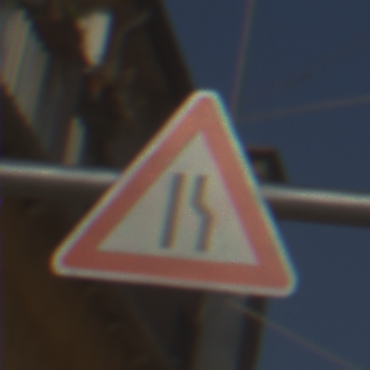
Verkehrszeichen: EinseitigVerengteFahrbahnRechts
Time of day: MorningAfternoon
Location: Outdoor (Urban)
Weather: Clear
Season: NotSpecified
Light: Natural